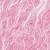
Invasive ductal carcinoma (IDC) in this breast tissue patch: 0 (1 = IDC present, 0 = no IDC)